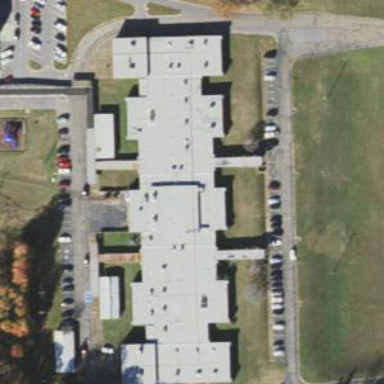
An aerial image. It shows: School.